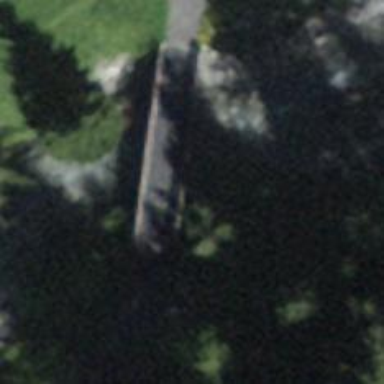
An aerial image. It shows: Footway bridge.